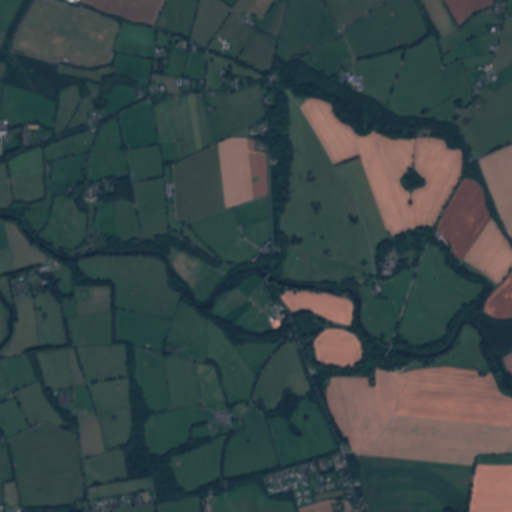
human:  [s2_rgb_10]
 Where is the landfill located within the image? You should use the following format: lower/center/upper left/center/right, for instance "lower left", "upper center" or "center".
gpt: The landfill is located in the upper left of the image.
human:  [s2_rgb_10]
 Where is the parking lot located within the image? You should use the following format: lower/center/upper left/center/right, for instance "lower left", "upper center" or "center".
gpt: The parking lot is located in the upper center of the image.
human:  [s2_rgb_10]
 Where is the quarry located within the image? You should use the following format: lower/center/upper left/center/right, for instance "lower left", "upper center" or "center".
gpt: There is no quarry in the image.